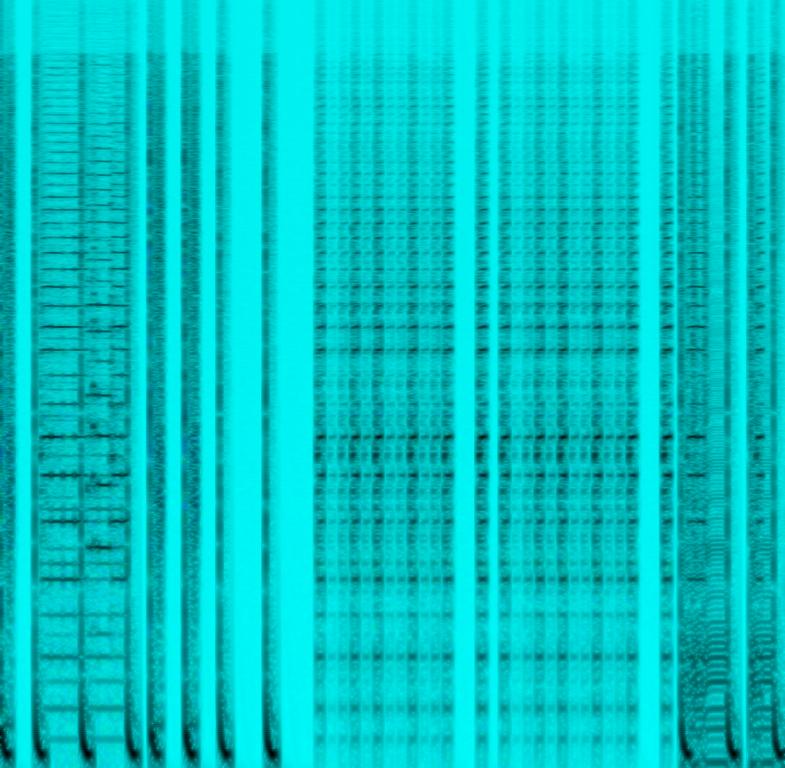
The song is an instrumental. The song is medium tempo with a groovy bass line, grunge keyboard tones, synth trumpet lead and techno drumming rhythm. The song is entertaining and energetic. The song is an electronic dance song with average quality recording.